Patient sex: F
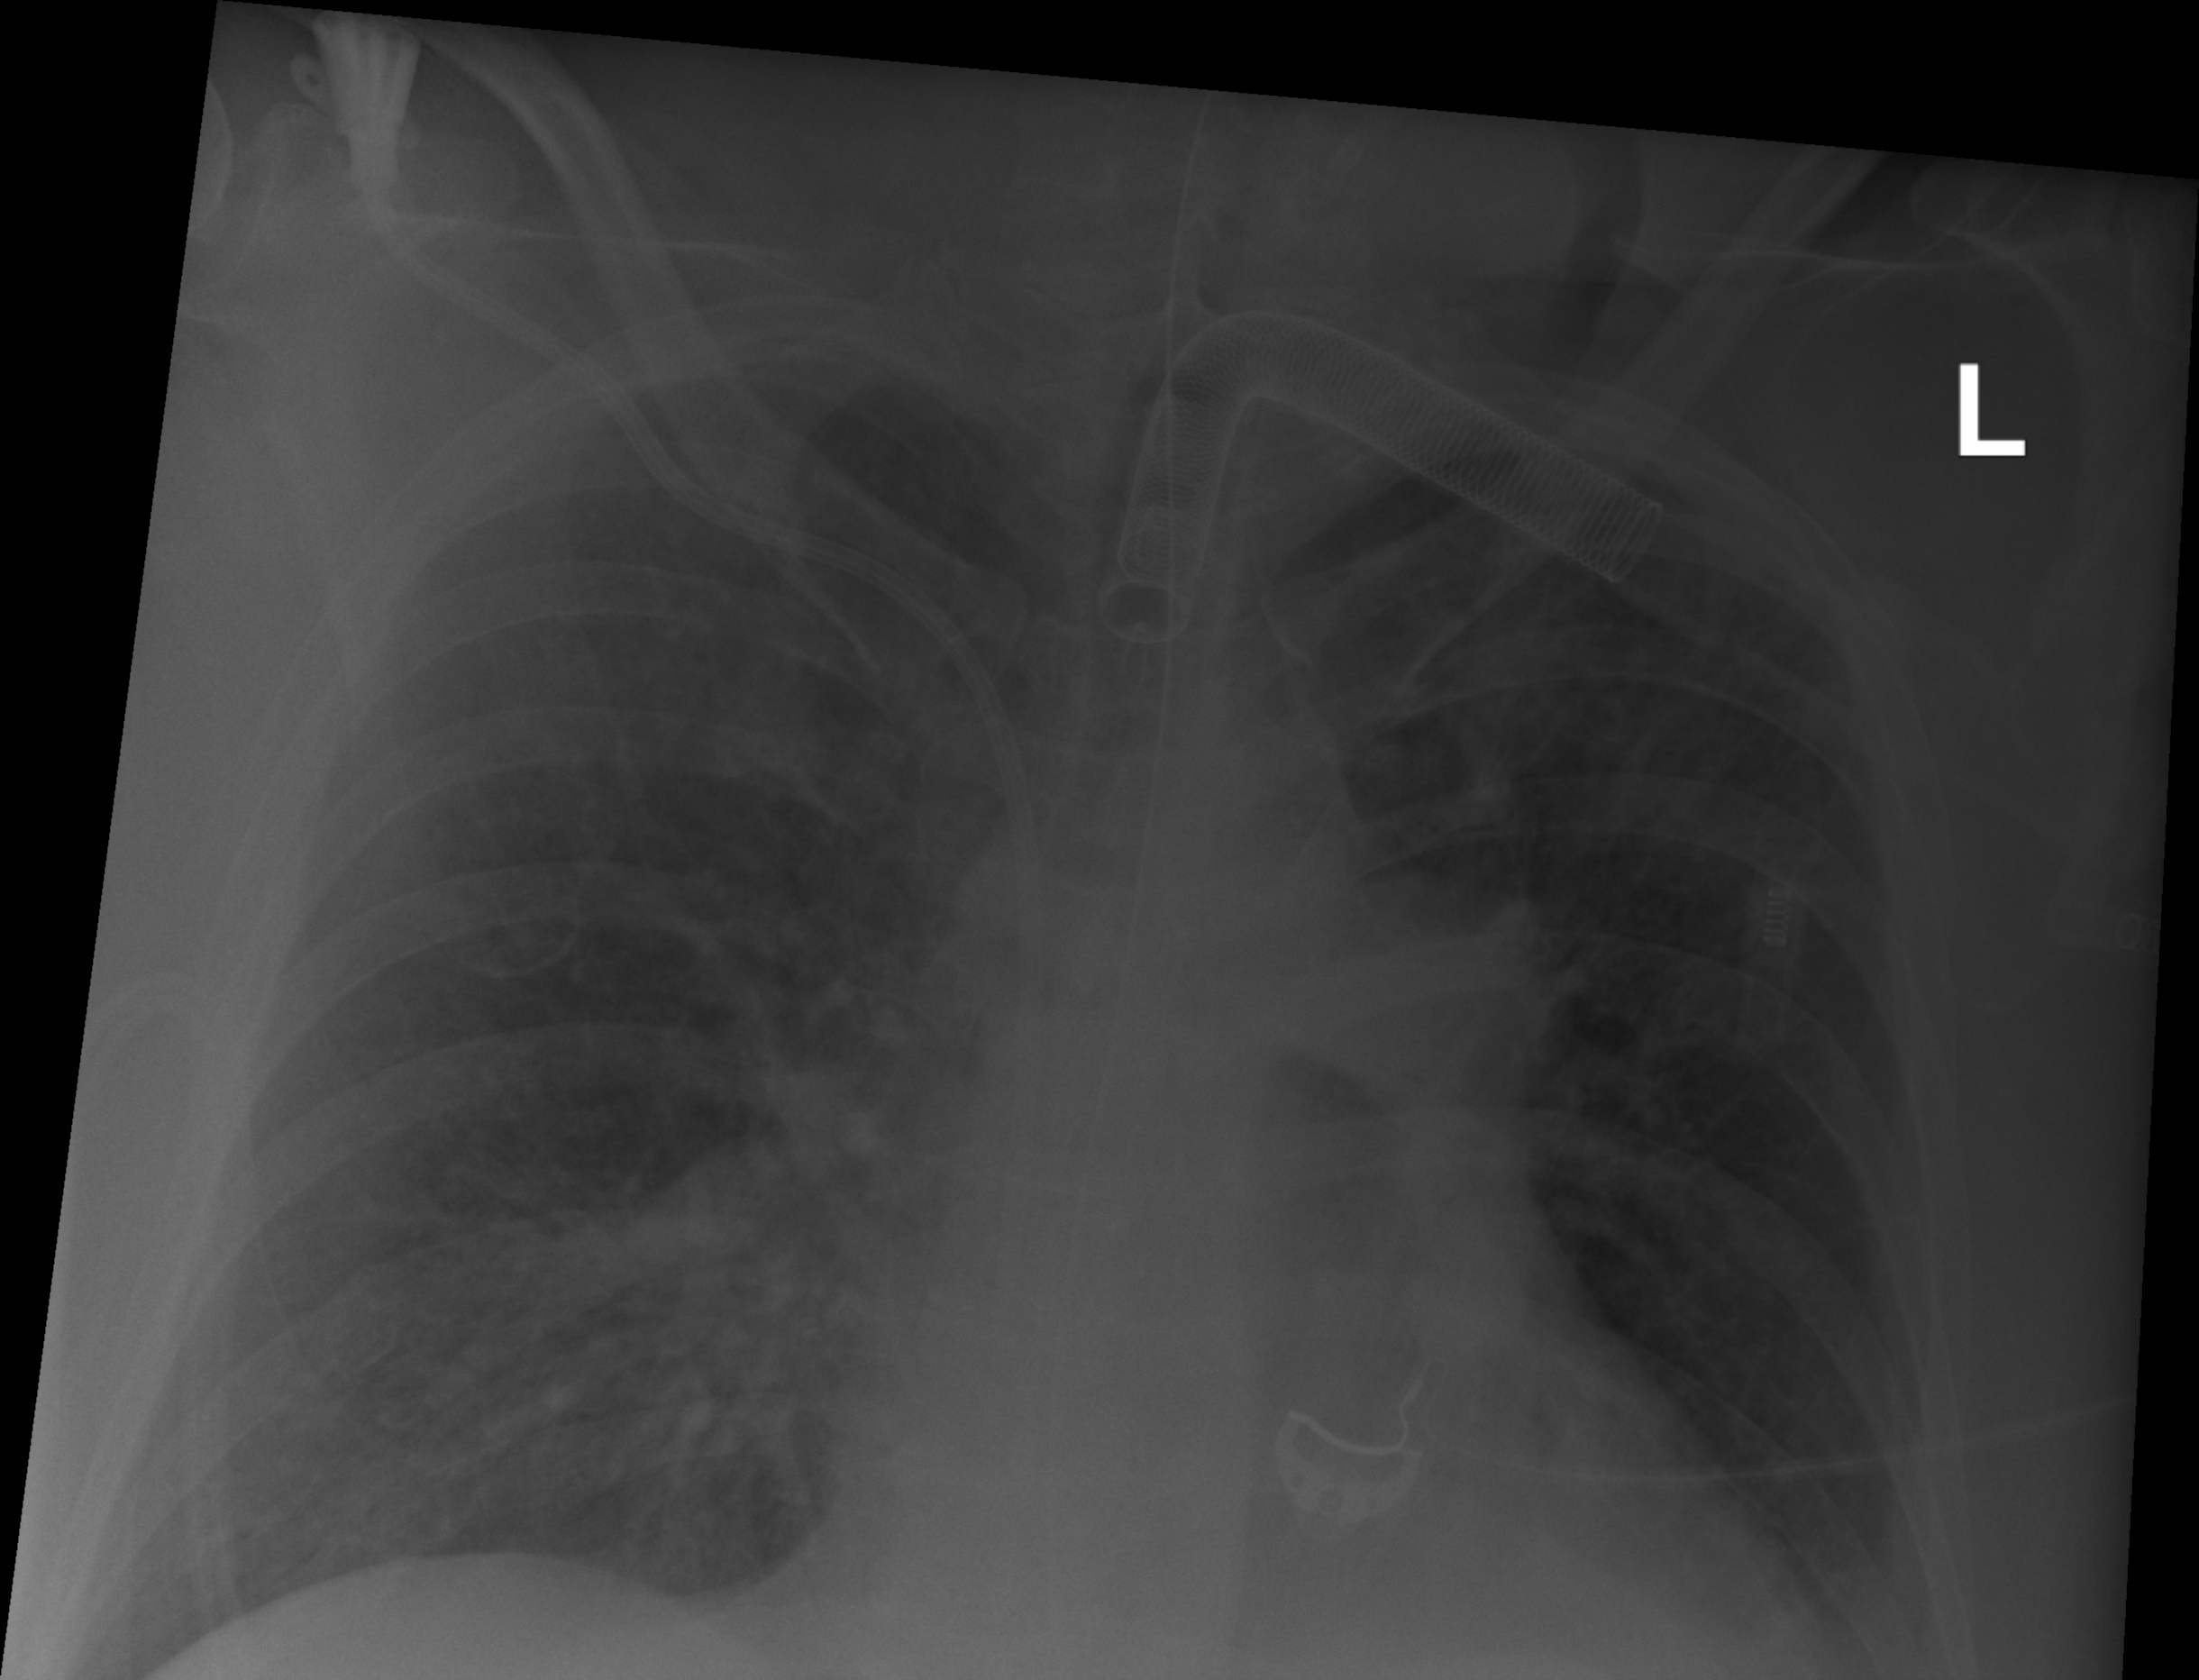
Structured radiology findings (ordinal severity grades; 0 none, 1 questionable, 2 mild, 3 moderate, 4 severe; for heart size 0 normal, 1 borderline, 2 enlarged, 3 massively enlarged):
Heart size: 0
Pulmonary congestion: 0
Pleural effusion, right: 2
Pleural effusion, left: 2
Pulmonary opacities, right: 2
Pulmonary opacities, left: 2
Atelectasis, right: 2
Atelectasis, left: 2